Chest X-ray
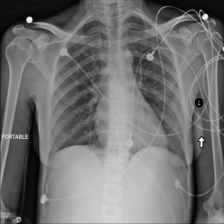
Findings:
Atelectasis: negative
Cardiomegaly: negative
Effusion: negative
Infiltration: negative
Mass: negative
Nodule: negative
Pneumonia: negative
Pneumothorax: negative
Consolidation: negative
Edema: negative
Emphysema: negative
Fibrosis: negative
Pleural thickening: negative
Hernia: negative